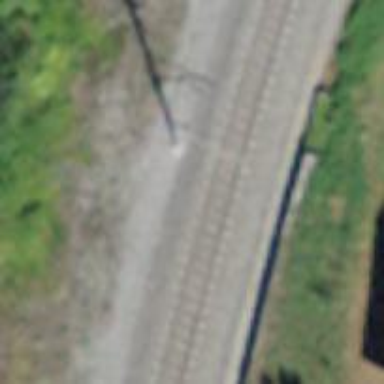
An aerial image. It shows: Catenary mast for power lines.